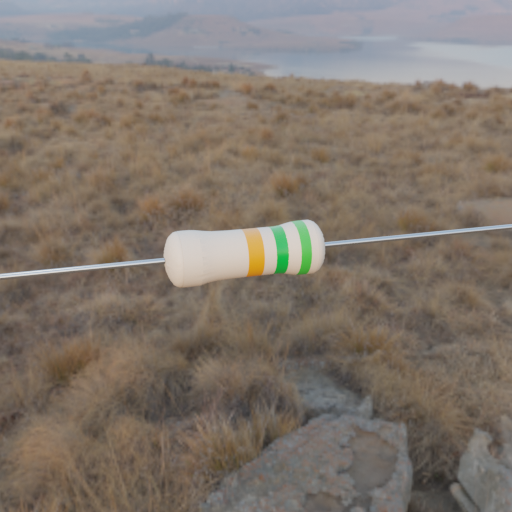
Resistor colour bands (in order): orange, green, green